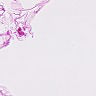
Metastatic tissue present: no